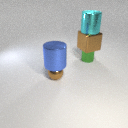
large brown metal cube to the right of large blue metal cylinder